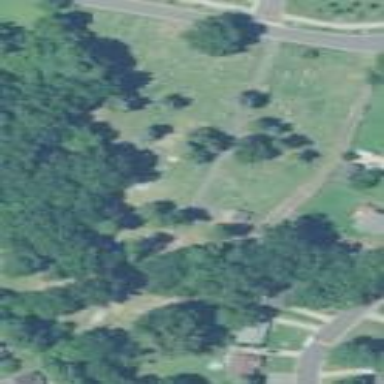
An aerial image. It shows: Cemetery.